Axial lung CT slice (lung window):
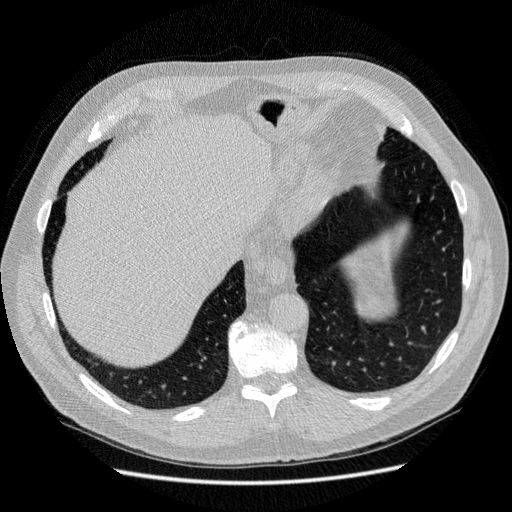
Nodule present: no